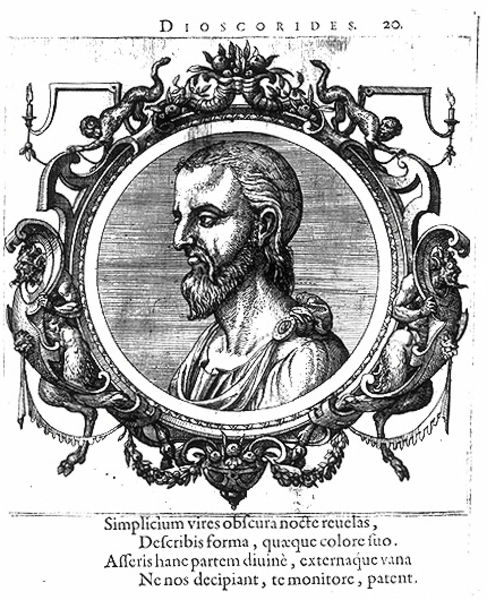
Titel: Bildnis des Pedanius Dioskurides
Institution: (Seriendruck)
Schlagwörter: kopf, mann, umhang, weiß, blumen, frisur, grau, haar, mund, nase, ohr, profil, schmuck, schwarz, skizze, stirn, blick, tier, ornament, bart, barock, mensch, rahmen, vollbart, bildnis, hals, herr, portrait, porträt, spiegel, auge, figur, haare, kutte, mantel, blatt, person, pflanze, kinn, lippen, ohren, renaissance, kreis, rund, tondo, affe, engel, deutschland, apfel, schrift, seitlich, italien, grafik, graphik, rand, inschrift, ornamente, kerze, kerzen, wange, hager, philosoph, buch, medaillon, druck, schraffur, radierung, stich, titel, seite, schwarzweiß, text, überschrift, rom, buchdruck, buchseite, römer, voluten, teufel, faun, wesen, gedicht, löwe, emblem, ornamentik, kupferstich, putti, dichtung, kapuze, monster, untier, wissenschaft, groteske, traktat, latein, lateinisch, frühe neuzeit, buchmalerei, icon, vers, umhanf, kuoferstich, humanismus, imago, ikon, schawrzweiß, dioscorides, pagina, leatein, relief, arabesque